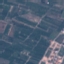
Land use / land cover class: PermanentCrop